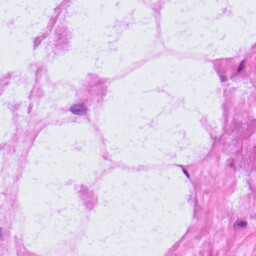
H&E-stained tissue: LymphNode